Question: I am working in a web based educational website, where we are using Perl, MySQL 5, Apache and Template Toolkit. we are planning to introduce the support for multiple\ Language in our website.
What we have done in
IF we have a Tab name like Courses Main Page<\h1> in our template file, we have converted that to
'''
<meta http-equiv="Content-Type" content="text/html; charset=UTF-8">
<h1>[% glossary.$language.courses_main_page %]<\h1>
'''
where $language is getting the value which user selects when he logs in.
We have a table to maintain this data in our Mysql DB:
> CREATE TABLE 'translation' ( 'english' varchar(255) NOT NULL,
'language' varchar(255) NOT NULL, 'translation' varchar(2000) NOT
NULL, ) ENGINE=InnoDB DEFAULT CHARSET=utf8 COMMENT='Translation of
Element text to a foreign language'

IN the connect function of MySQL, I am providing 'SET character_set_results=NULL'.
I tried with utf8, but the issue which is limited to some tabs got increased to many sections.
So as soon as the user logins into the system, we fetch all the translation and store it in a PERL hash and Cache it. we pass this hash to template file which will replace the value.
Problem: Acute accented characters like a and e etc are getting replaced with some different character set symbols.
For ex: in Front end we are seeing "Cursos Pagina Principal" for Cursos Pagina Principal.
It is very similar to the solution given in <URL>
Can any one tell me how to achieve the same in Perl.
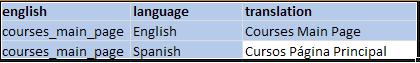
Answer: # Denoting the charset
> For ex: in Front end we are seeing "Cursos Pagina Principal" for Cursos Pagina Principal.
This <URL> happens when the characters are transferred as UTF-8 but interpreted as ISO-8859-1 or similar. So I suggest the easiest way to fix this is making sure that your HTML page gets shipped to the client with a proper mime type, i.e.
'''
Content-Type: text/html; charset=utf-8
'''
If that information is present in the HTML header, the value there will override any setting in the HTML document itself. So make sure that either you set the HTML header, or that your HTML header specifies no charset at all, so that the browser will have a look at the meta setting.
In some browsers (Firefox for example) you can manually change the character set using View / Character Encoding. You can use that to check whether a wrong character encoding while rendering really is the cause of the problem.
# Actually encoding and decoding
There are some situations where fixing the charset won't help. It might be that you simply don't control that part of your framework. Or that something translates your characters from ISO-8859-1 to UTF-8 , so that the unreadable symbols are in fact represented as UTF-8 already. In these cases, you can use the <URL> module to encode the characters in Perl directly, using HTML character references as output:
'''
use Encode qw(decode encode FB_HTMLCREF);
# maybe: $unicodeString = decode("utf-8", $byteString);
$htmlString = encode("ascii", $unicodeString, FB_HTMLCREF);
'''
Whether or not the 'decode' step is neccessary depends on how you talk to your database. If your database connection is capable of supporting unicode, then you'll already have unicode strings, and you can simply encode these to HTML. For <URL> has details on the syntax.
One example on what these functions do:
'''
$byteString = "Cursos P\xc3\xa1gina Principal."; # two bytes
$unicodeString = "Cursos P\N{U+00E1}gina Principal."; # one unicode character
$htmlString = "Cursos P&#225;gina Principal."; # html character reference
'''